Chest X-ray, PA view. Patient: 53 years old, sex M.
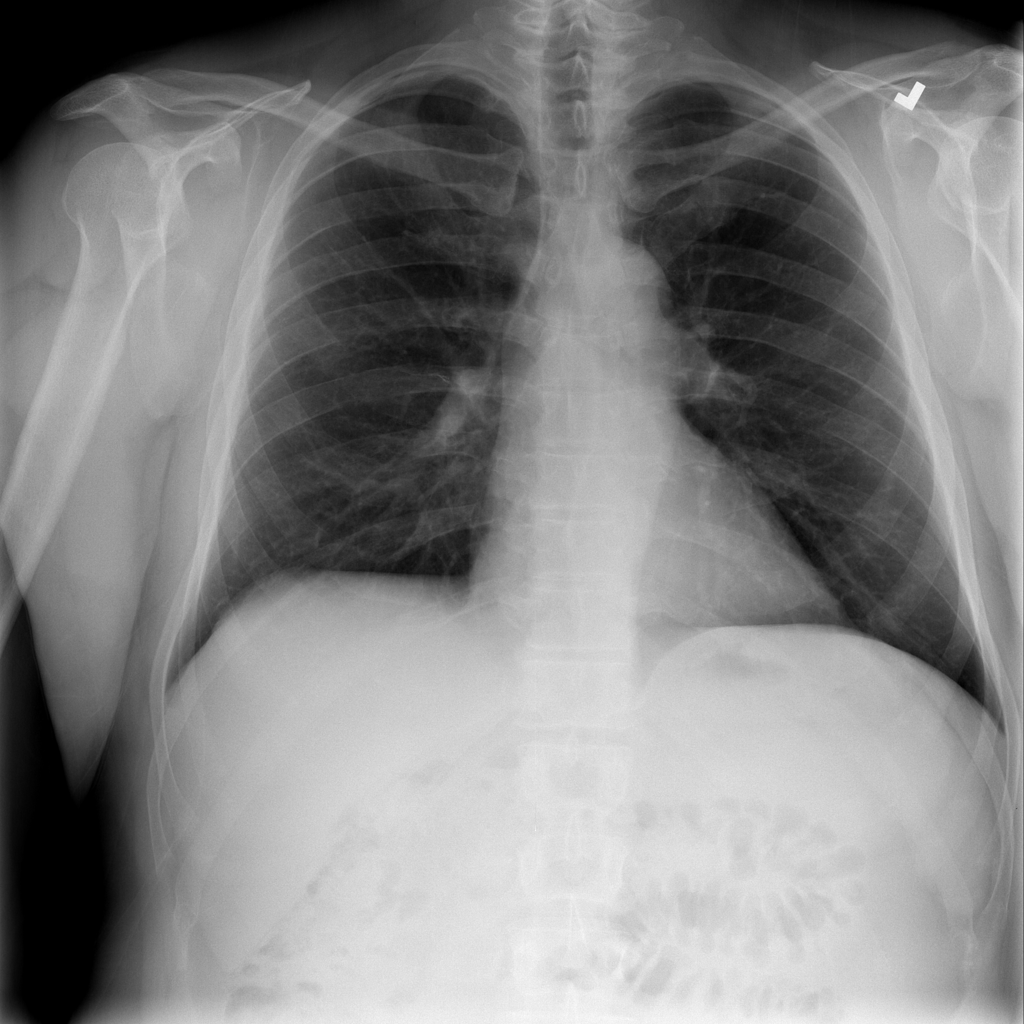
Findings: No Finding